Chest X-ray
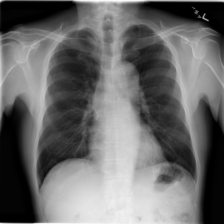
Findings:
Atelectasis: negative
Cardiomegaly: negative
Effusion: negative
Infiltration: negative
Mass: negative
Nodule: negative
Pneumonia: negative
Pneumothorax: negative
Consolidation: negative
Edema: negative
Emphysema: negative
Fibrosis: negative
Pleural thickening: negative
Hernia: negative